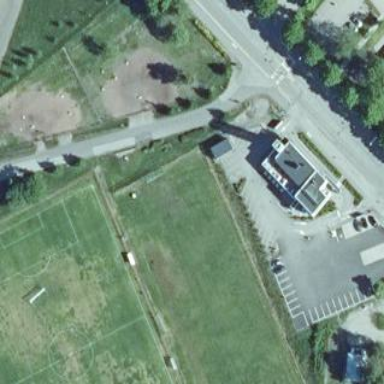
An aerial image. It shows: Fenced dog park for leisure activities on land.